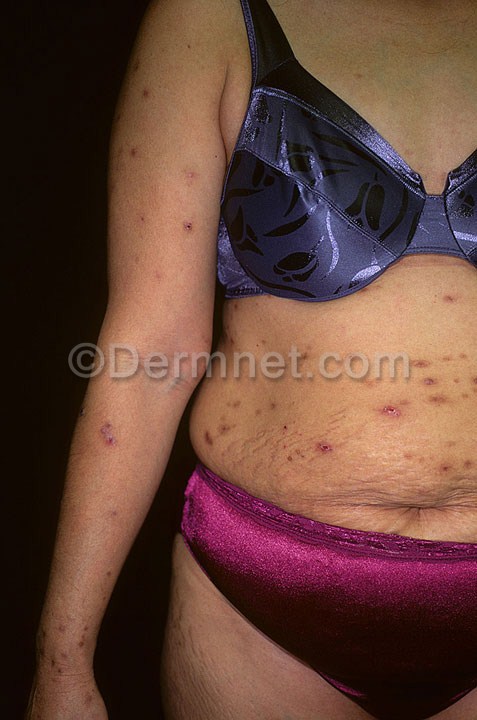
Disease: Eczema Photos